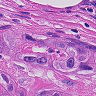
Metastatic tissue present: yes